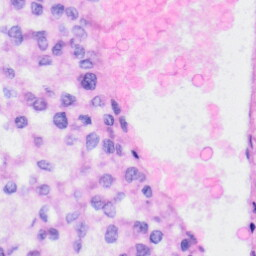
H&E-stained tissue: Liver